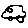
Label: car